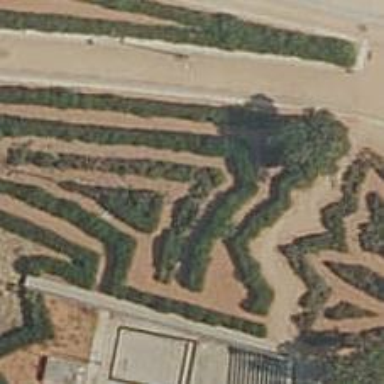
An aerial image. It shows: Hedge acting as barrier.